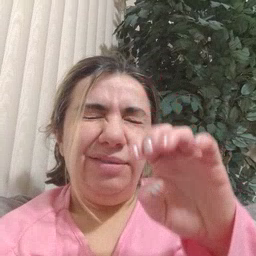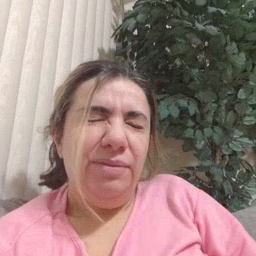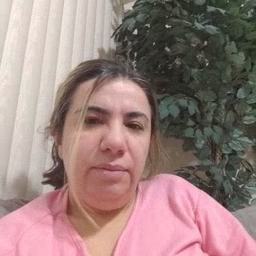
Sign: dryer